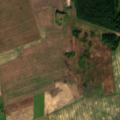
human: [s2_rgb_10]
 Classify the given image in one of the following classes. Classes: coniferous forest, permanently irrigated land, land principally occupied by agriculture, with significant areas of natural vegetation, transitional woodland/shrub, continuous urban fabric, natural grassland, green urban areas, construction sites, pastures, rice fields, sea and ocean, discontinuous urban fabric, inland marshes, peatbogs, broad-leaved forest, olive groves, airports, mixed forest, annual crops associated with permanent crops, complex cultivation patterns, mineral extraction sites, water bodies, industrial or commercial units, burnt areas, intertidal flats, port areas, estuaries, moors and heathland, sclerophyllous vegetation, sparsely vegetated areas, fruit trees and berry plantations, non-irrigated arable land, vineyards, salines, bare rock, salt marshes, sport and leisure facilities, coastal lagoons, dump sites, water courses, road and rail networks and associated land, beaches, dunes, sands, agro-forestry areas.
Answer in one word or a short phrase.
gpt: non-irrigated arable land, pastures, complex cultivation patterns, transitional woodland/shrub